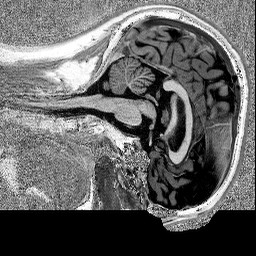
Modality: MP2RAGE
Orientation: sagittal
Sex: male